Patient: sex M, age 52
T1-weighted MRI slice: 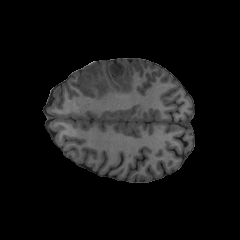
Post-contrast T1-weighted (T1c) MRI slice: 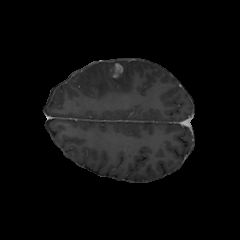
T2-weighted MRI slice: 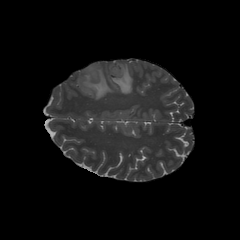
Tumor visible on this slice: yes
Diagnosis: Glioblastoma, IDH-wildtype
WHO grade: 4